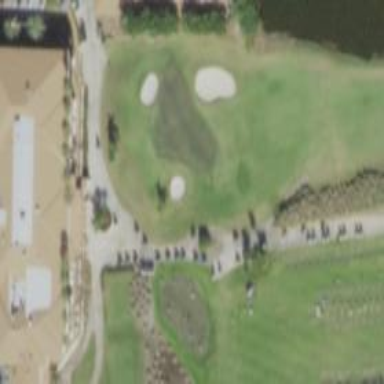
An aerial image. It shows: Service road designated as golf cart path.